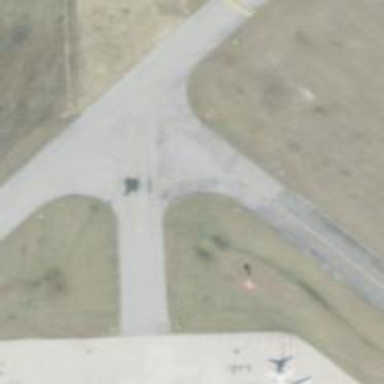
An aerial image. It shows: Asphalt taxiway in the airport.